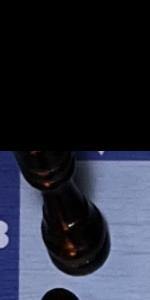
Label: Rook_Black